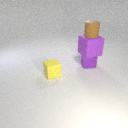
large purple rubber cube below small brown rubber cylinder